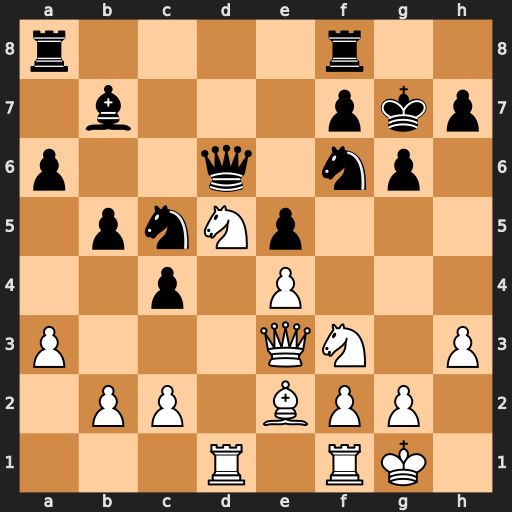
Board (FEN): r4r2/1b3pkp/p2q1np1/1pnNp3/2p1P3/P3QN1P/1PP1BPP1/3R1RK1
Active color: w
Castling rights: -
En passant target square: -
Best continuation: Nxf6 Qxf6 Qxc5